Interaction volume radius: 5 \u00c5
Interaction volume height: 15 \u00c5
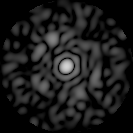
Disorder parameter: 0.7901